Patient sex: F
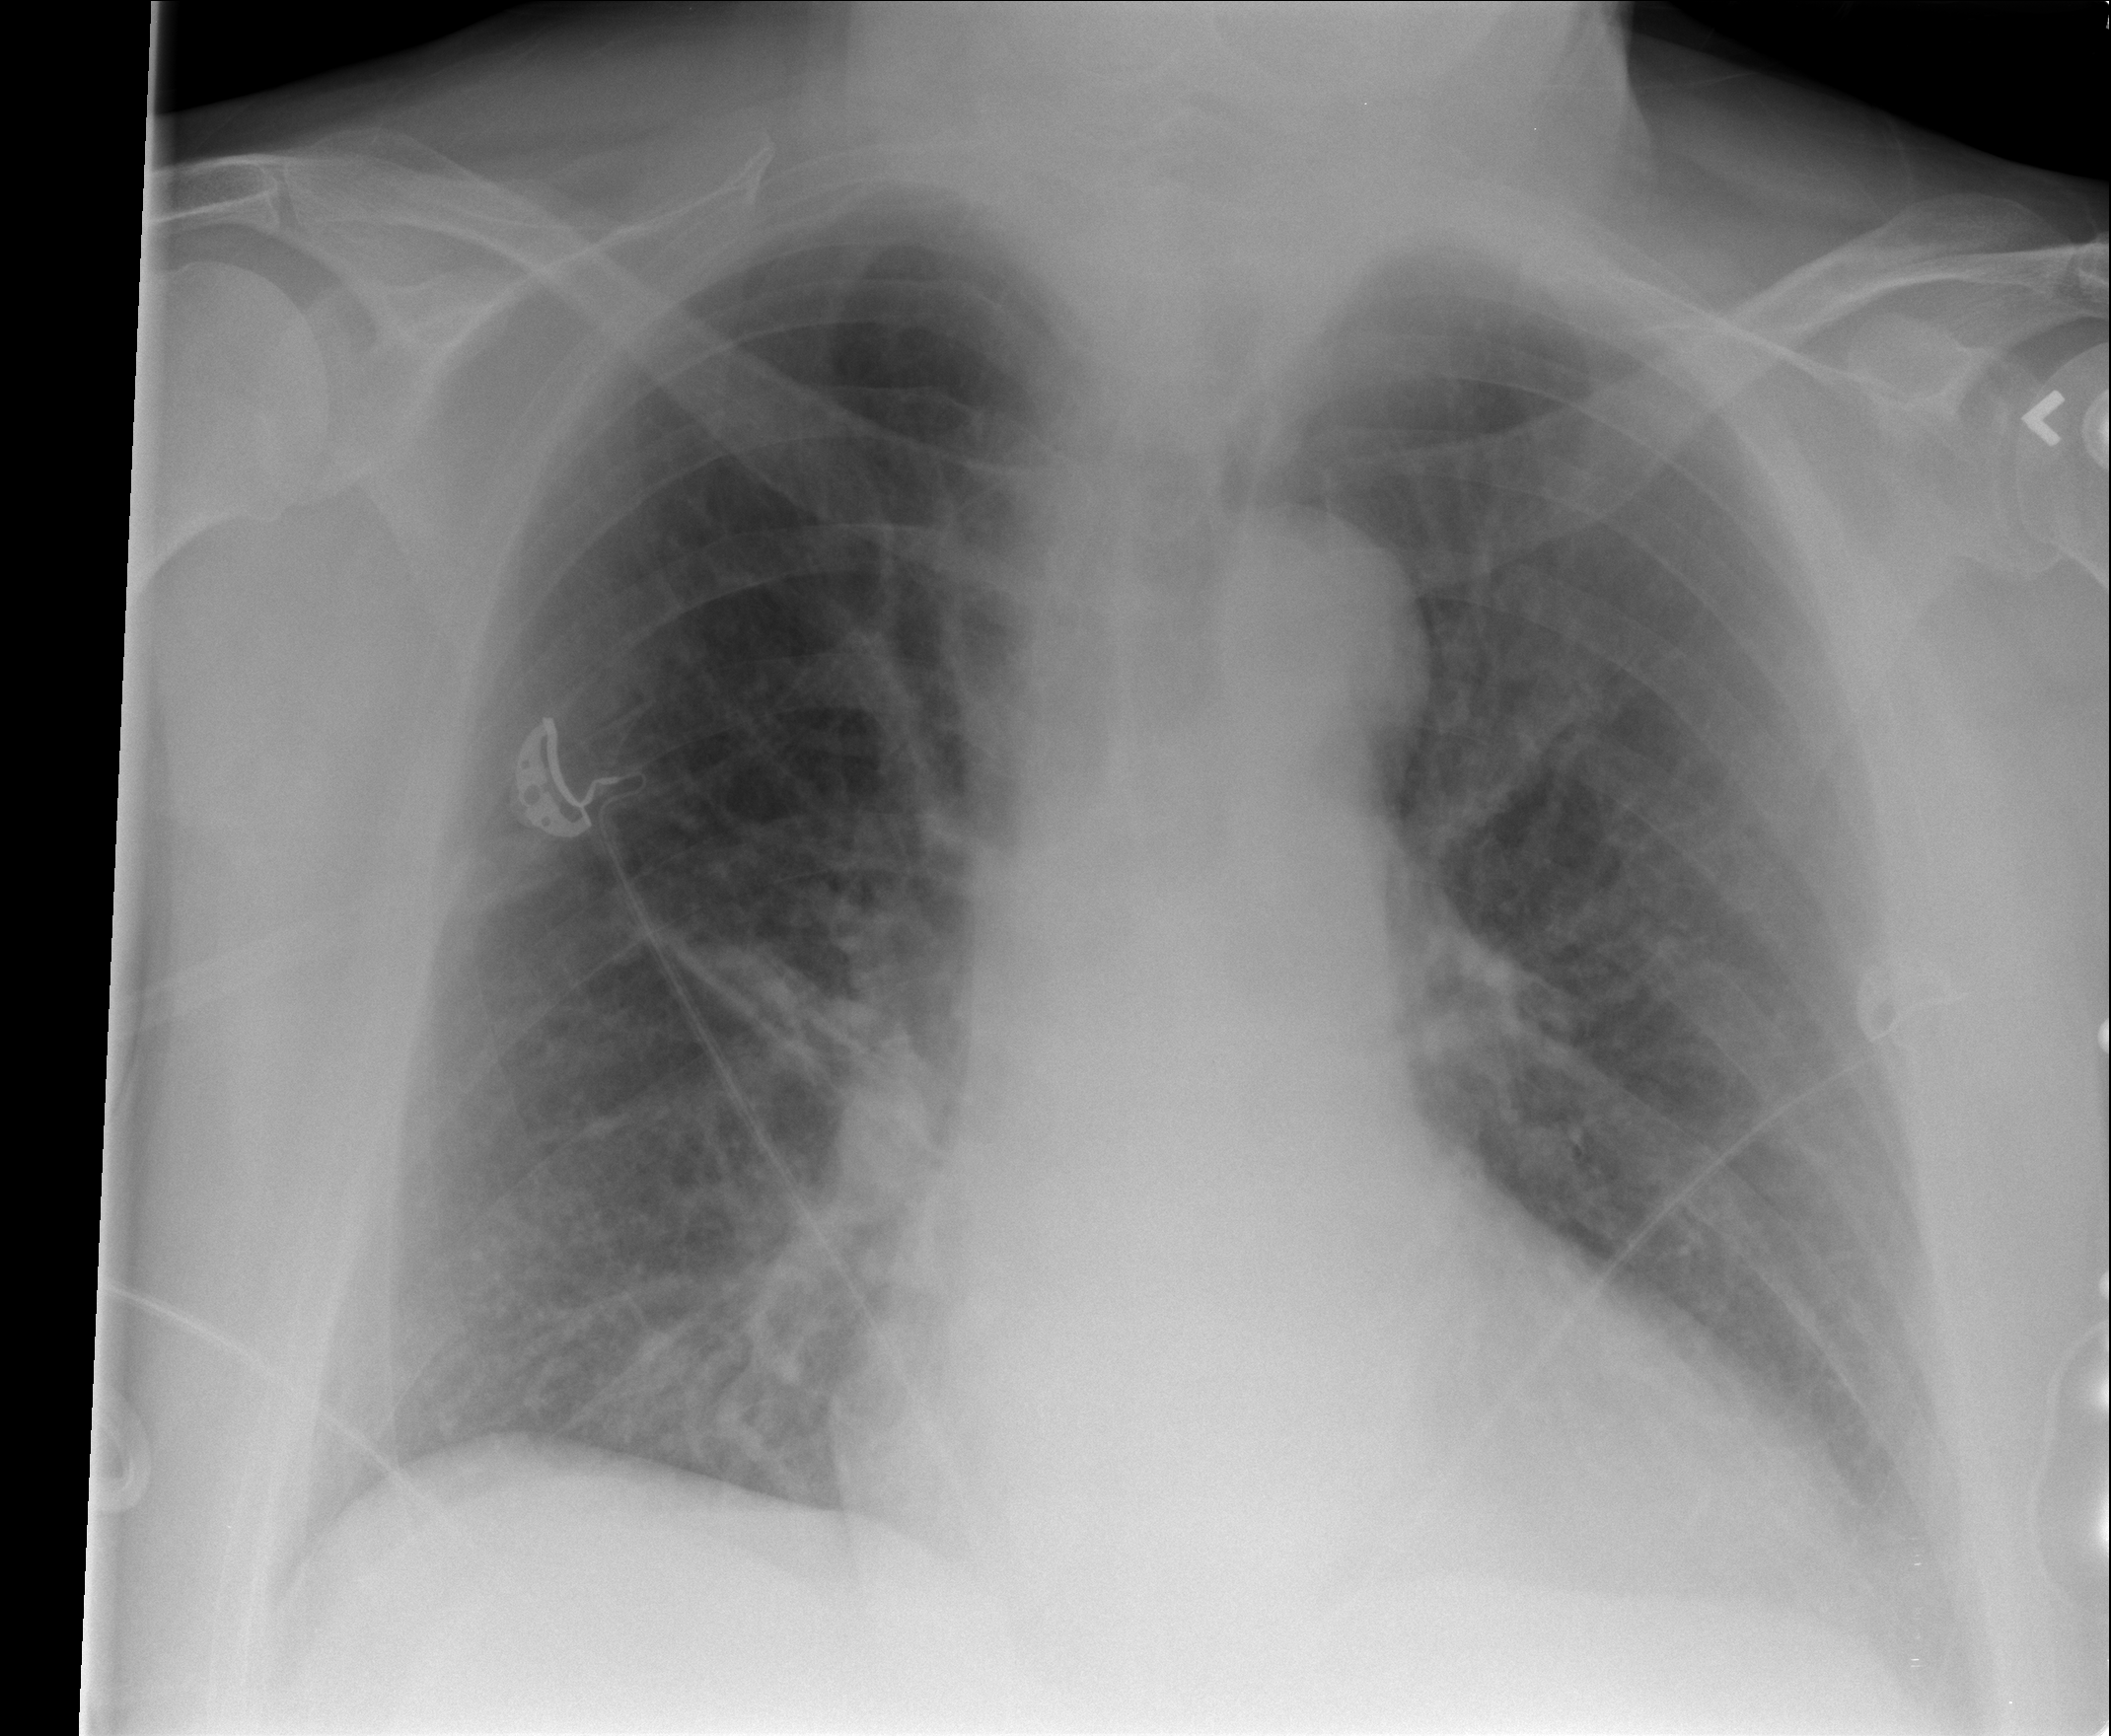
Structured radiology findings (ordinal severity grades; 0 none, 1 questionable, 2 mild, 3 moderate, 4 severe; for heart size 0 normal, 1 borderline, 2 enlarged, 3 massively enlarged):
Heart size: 1
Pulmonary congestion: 2
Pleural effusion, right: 2
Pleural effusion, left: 2
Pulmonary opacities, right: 2
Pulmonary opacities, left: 2
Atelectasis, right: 2
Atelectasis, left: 2